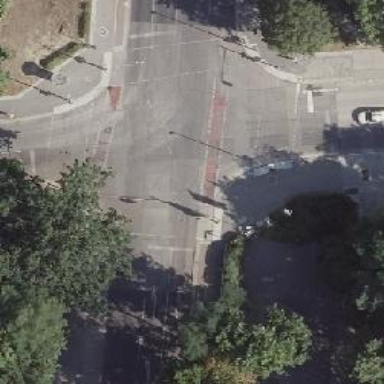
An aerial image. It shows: Concrete footway with traffic signals at crossing.